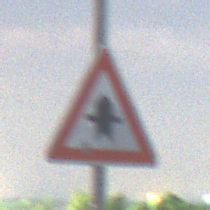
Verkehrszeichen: Vorfahrt
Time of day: Night
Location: Outdoor (Nature)
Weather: Overcast
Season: NotSpecified
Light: Artificial